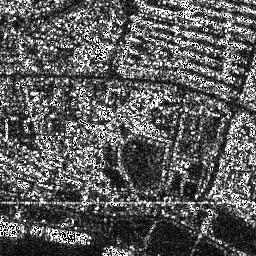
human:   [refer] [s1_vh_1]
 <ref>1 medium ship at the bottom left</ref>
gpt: <box>[[10, 86, 35, 96, 0]]</box>